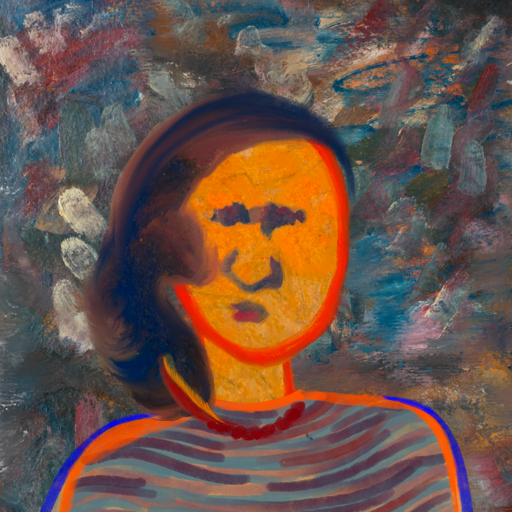
Background: Boggyland, Head And Neck Front: Sisters, Face Front: In_The_Sun, Bust: Experience, Hair Front: Mother_And_Son_Son, Head Accessory: Blank, Second Necklace: Blank, Necklace: Pipe, Baby: Blank